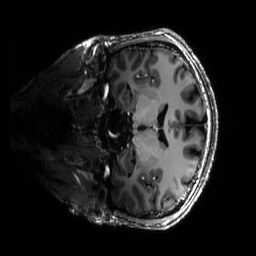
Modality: T1w
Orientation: coronal
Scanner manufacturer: siemens
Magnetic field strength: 6.98 T
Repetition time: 2.3 s
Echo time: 0.00273 s